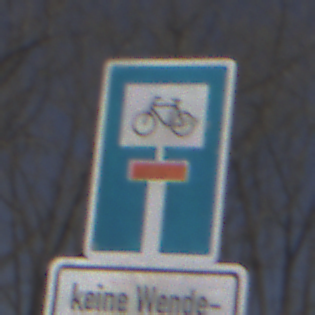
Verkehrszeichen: SackgasseRadverkehrDurchlaessig
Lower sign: HinweisGeaenderteVorfahrtVerkehrsfuehrungVerkehrsregelung3
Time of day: Midday
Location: Outdoor (Nature)
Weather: Clear
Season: NotSpecified
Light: Natural